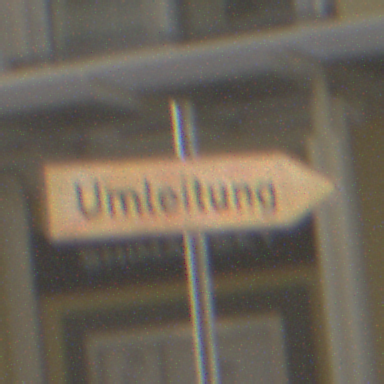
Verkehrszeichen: UmleitungswegweiserRechtsweisend
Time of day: MorningAfternoon
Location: Outdoor (Urban)
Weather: PartlyCloudy
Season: NotSpecified
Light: Natural